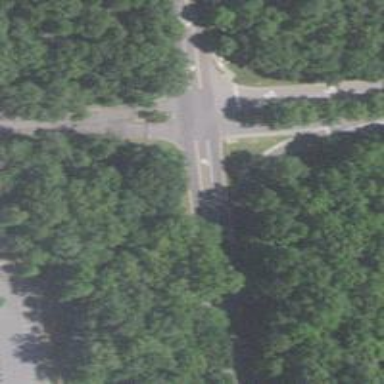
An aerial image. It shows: Unmarked road crossing.